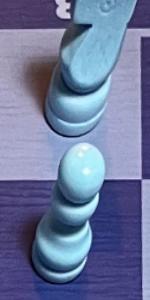
Label: Pawn_White